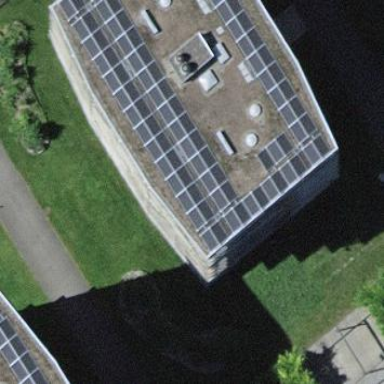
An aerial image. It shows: Solar power generator with photovoltaic panels.